Chest X-ray. View position: AP
Patient age: 52
Patient sex: F
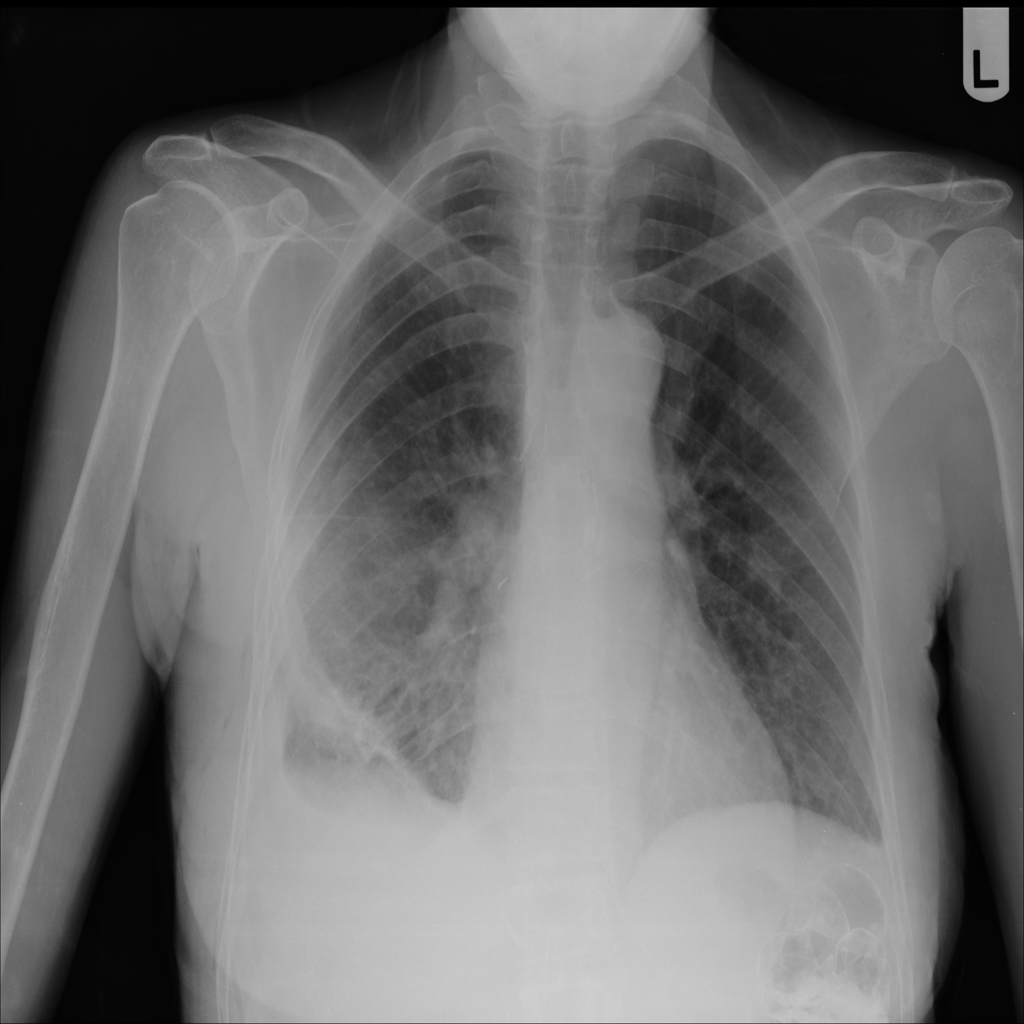
Finding: Pneumothorax